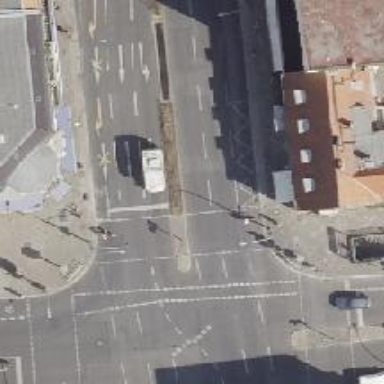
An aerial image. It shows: Footway located on traffic island.